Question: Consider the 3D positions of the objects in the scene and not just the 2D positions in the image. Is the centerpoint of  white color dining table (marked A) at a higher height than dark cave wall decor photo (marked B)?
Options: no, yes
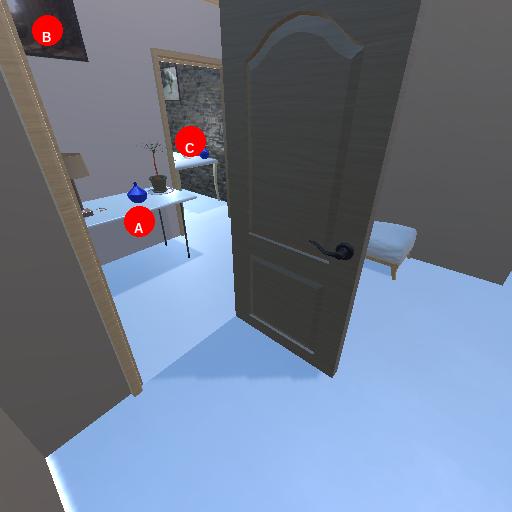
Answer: no